Aerial crown-view tile of a tropical tree (Barro Colorado Island, Panama), acquired 20240813:
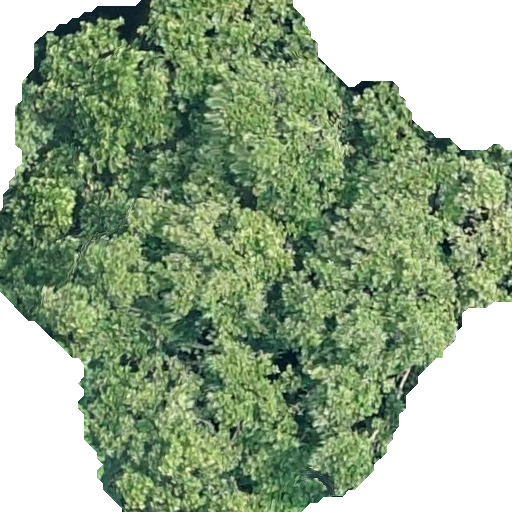
Species: Anacardium excelsum
GBIF accepted scientific name: Anacardium excelsum
Crown area: 323.985 m²